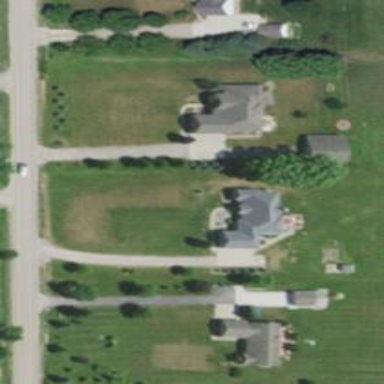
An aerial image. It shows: Driveway.